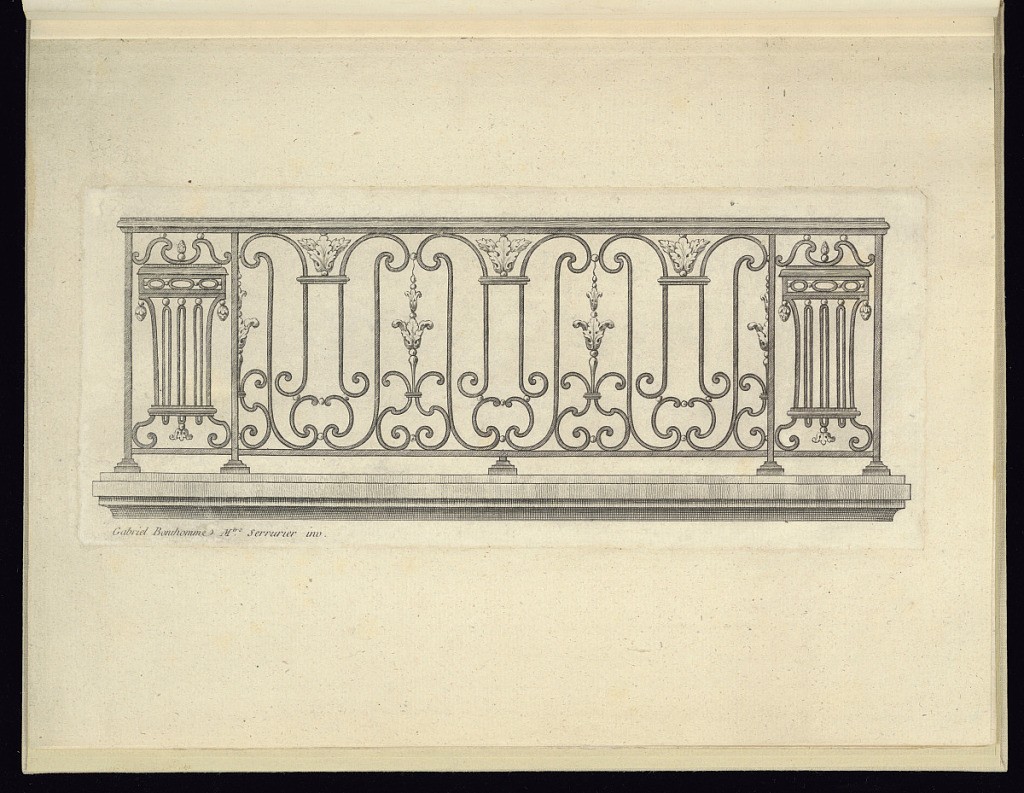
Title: Design for a Balustrade
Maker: Gabriel Bonthomme, France, active ca. 1775
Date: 1775
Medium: Etching on paper
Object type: Print
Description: Design for a wrought iron balcony balustrade featuring scrolling leaves, foliage, beads, and bands of fluting, ovals, c-scrolls, and s-scrolls. The plate is signed.